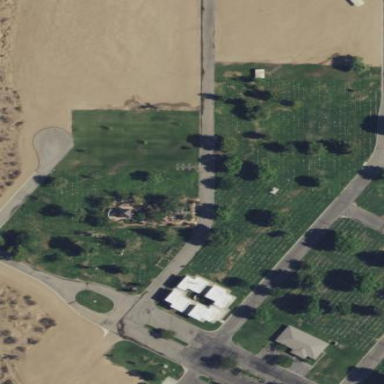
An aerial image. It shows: Cemetery.